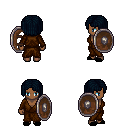
a pixel art fantasy rpg character, female body template, human, dark skin, brown robe, magenta pants, raven pageboy hairstyle, black slippers, shield, four views (front, back, left, right), 2x2 character sprite sheet, small pixel art, hard edges, no anti-aliasing